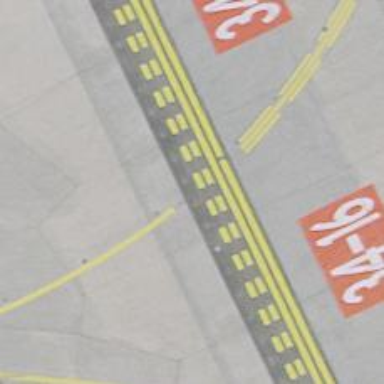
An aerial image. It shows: Runway holding position.